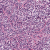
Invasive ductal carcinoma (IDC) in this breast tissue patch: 1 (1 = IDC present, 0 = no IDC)